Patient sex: M
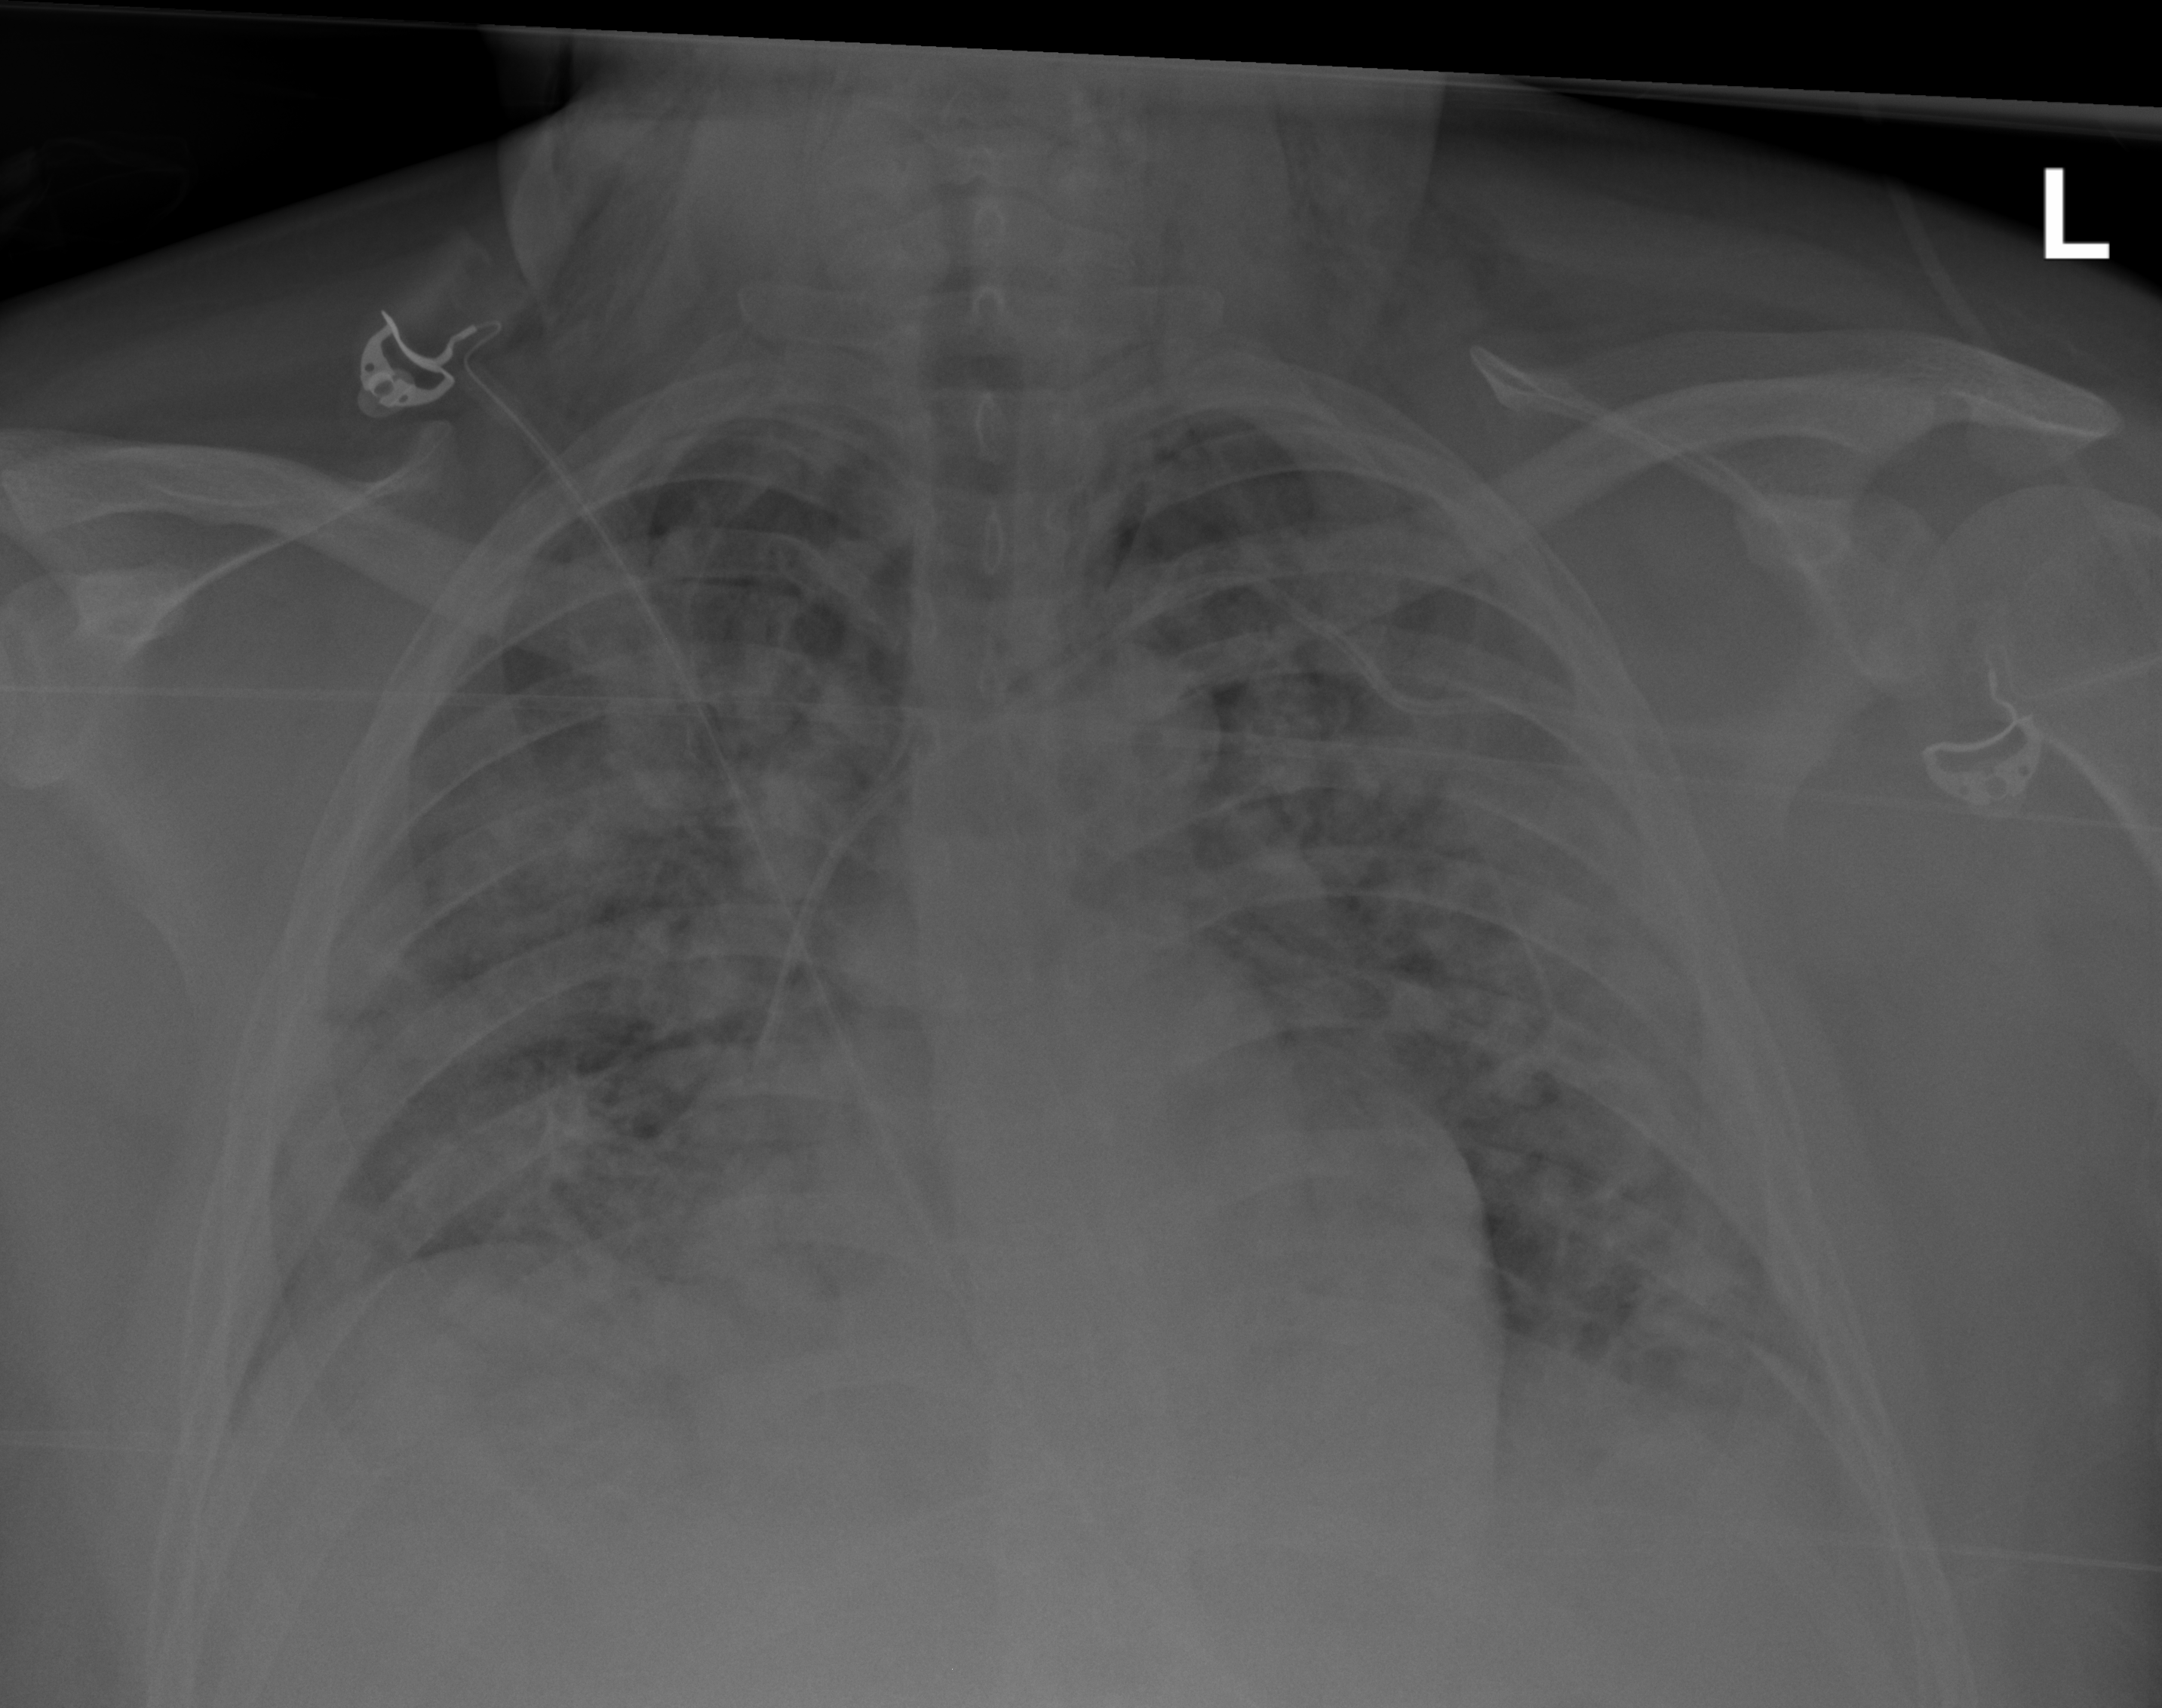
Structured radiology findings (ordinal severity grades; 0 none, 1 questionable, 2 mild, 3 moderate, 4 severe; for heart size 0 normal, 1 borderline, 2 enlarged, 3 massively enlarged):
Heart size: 1
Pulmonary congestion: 0
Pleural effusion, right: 0
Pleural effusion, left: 0
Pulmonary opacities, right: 3
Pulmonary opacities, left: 3
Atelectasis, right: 3
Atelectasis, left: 3